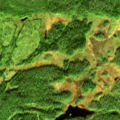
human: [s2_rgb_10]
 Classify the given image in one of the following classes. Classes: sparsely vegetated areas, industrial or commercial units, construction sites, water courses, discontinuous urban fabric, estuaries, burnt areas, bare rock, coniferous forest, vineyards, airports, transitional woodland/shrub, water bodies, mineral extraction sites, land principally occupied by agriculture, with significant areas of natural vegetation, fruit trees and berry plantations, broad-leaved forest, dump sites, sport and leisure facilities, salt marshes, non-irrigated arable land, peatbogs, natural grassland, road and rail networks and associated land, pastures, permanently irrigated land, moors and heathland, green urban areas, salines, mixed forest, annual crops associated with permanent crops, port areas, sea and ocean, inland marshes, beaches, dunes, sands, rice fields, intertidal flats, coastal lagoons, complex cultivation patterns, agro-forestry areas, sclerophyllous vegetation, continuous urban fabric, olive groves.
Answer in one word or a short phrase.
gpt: coniferous forest, transitional woodland/shrub